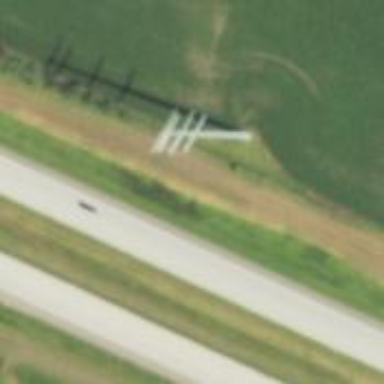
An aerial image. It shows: Power tower.